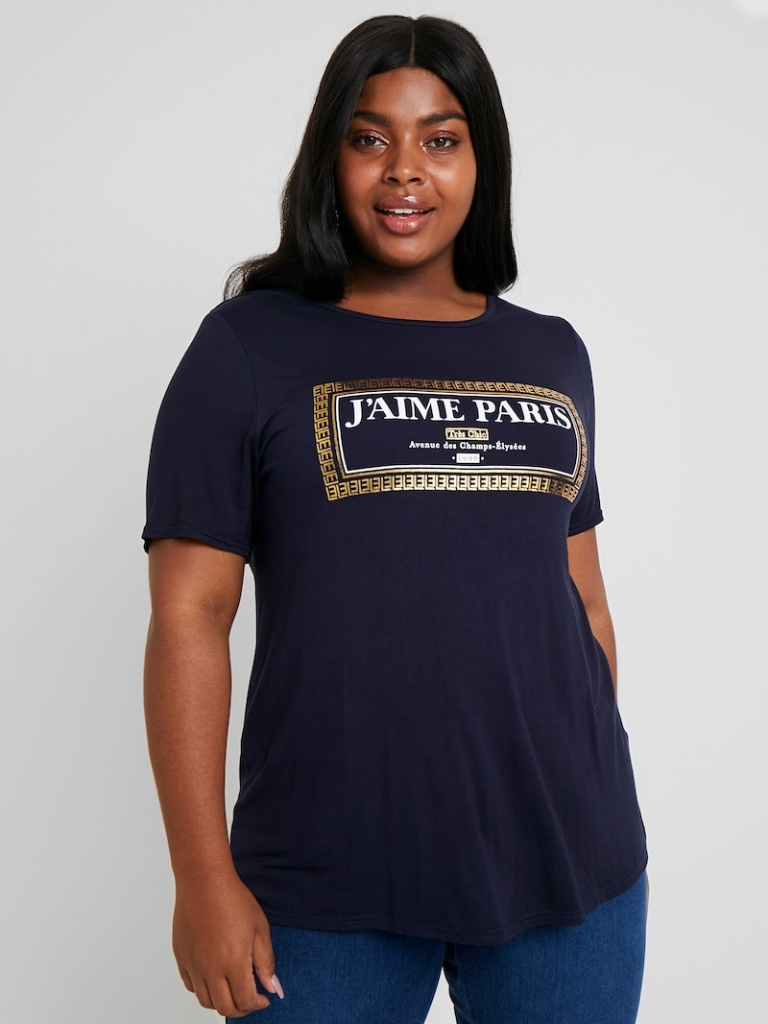
cotton relaxed short sleeve hip length Untucked crew t-shirt